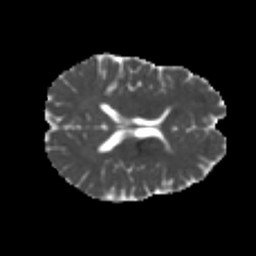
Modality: MD
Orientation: axial
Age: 23
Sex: female
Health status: healthy
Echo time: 0.074 s